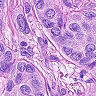
Metastatic tissue present: yes